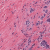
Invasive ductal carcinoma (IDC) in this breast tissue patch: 1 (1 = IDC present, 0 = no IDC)